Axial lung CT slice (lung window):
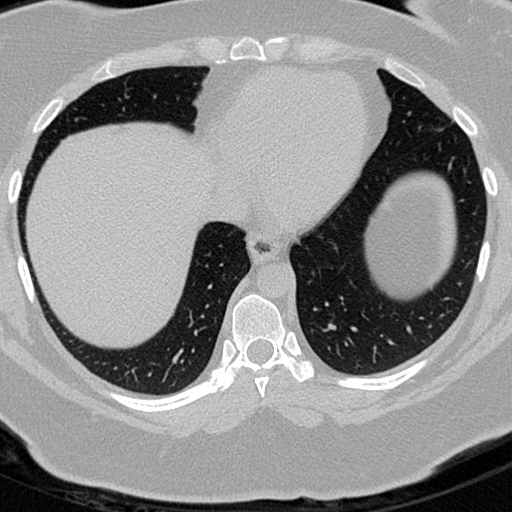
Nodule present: no